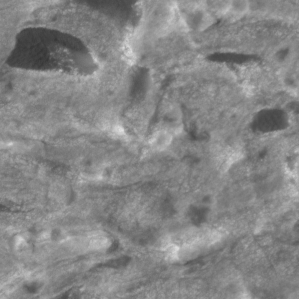
Label: non_frost